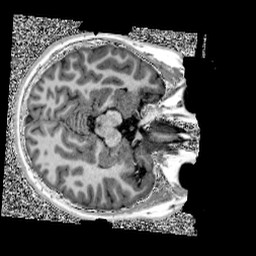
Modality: UNIT1
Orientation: axial
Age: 12
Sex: female
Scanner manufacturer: siemens
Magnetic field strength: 3 T
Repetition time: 4 s
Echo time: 0.00303 s